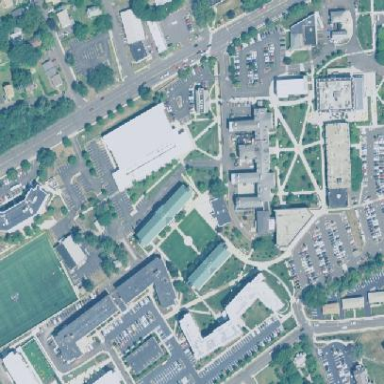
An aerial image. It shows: University.